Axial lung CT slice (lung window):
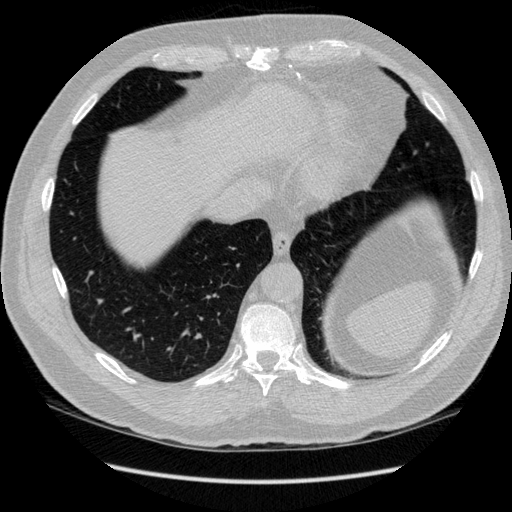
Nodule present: no